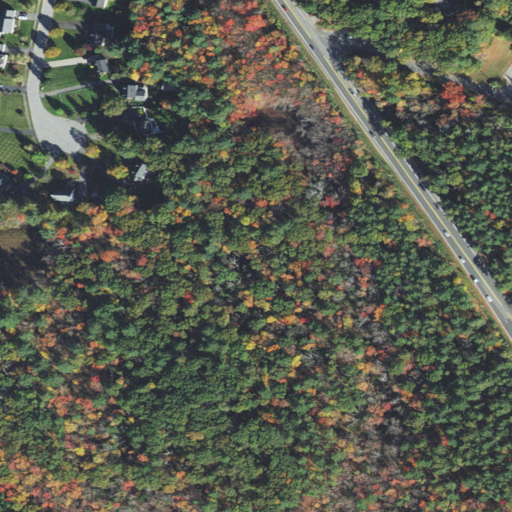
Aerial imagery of mountain in Massachusetts named Ornes Hill containing woody wetlands, mixed forest, medium intensity development, low intensity development, deciduous forest, evergreen forest, and open development